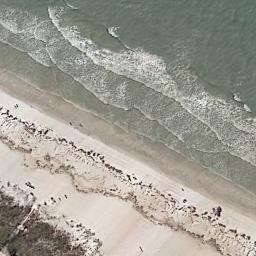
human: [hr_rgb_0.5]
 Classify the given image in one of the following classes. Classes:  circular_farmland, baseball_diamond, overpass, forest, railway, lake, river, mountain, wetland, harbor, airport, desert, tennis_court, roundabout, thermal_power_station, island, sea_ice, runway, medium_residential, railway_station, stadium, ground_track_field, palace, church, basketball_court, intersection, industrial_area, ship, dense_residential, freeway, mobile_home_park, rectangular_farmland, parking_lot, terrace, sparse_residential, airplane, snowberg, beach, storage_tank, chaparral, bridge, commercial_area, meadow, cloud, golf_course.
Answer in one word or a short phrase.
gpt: beach